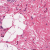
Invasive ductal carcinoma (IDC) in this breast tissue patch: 0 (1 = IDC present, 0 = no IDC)